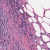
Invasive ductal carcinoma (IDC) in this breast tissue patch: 1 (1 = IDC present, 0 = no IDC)